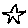
Label: star